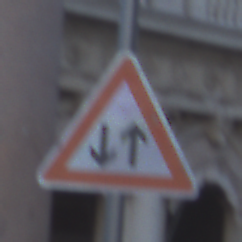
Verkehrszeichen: Gegenverkehr
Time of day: Dawn
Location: Outdoor (Urban)
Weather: Clear
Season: NotSpecified
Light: Natural